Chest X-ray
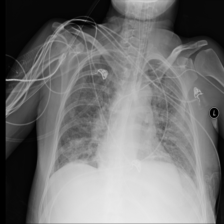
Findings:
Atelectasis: negative
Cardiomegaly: negative
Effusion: negative
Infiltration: positive
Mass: negative
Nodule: negative
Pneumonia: negative
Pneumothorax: negative
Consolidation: negative
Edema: negative
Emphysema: negative
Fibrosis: negative
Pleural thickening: negative
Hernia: negative